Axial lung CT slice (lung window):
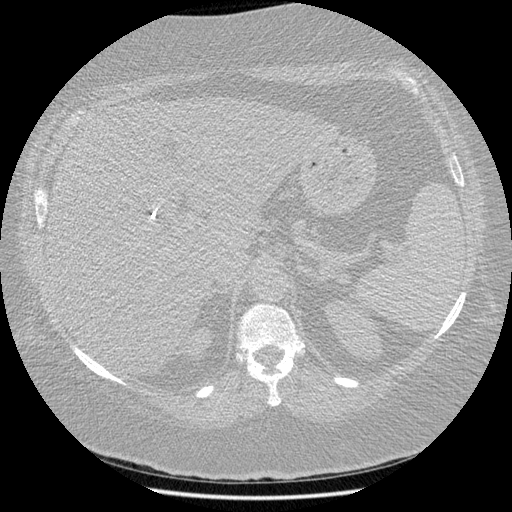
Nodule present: no